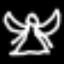
Label: angel